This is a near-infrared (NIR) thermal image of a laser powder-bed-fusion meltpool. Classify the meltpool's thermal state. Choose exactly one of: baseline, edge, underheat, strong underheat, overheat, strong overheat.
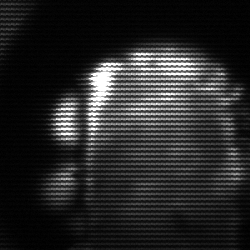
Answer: baseline